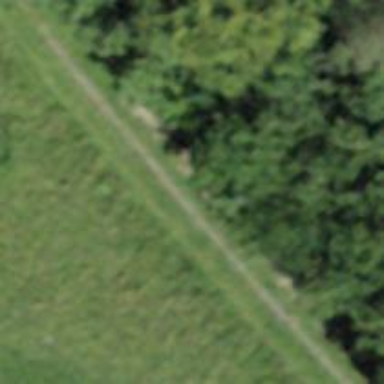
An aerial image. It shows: Unpaved driveway designated as service road.